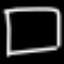
Label: square